Question: I am trying to move one element next to another on my site.

Basically, I want the cart button to the right of quantity. 'float: right' takes the button to the right place horizontally. But I also want to move them adjacent to each other.
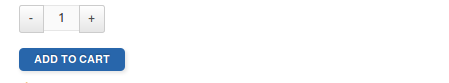
Answer: '.quantity' is a block element (it takes the full row), so you can use 'float' like this:
'''
.quantity {float: left;}
'''
Don't forget to 'clear:both;' after if your floated elements start dropping out of their parent element (and they will unless there's a non-floated element that's higher than all of them).